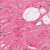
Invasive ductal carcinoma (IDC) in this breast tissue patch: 0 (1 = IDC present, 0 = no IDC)